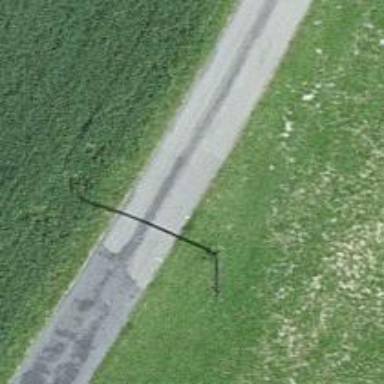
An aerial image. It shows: Power pole.